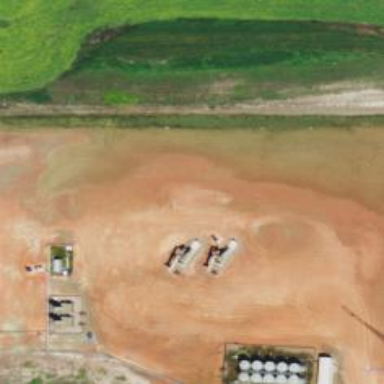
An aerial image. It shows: Petroleum well.